【题型】选择题　【知识点】平面几何　【难度】medium
如图，已知在平行四边形$ABCD$中，$E$是边$AD$上一点，$AE = 2ED$，射线$BE$交边$CD$的延长线于点$F$，设$\overrightarrow{AB} = \vec{m}$，$\overrightarrow{BC} = \vec{n}$，那么向量$\overrightarrow{BF}$用向量$\vec{m}$和$\vec{n}$的线性组合表示为（ ）

A. $2\vec{m} + \vec{n}$ \quad B. $-2\vec{m} + \vec{n}$ \quad C. $\dfrac{3}{2}\vec{m} + \vec{n}$ \quad D. $-\dfrac{3}{2}\vec{m} + \vec{n}$
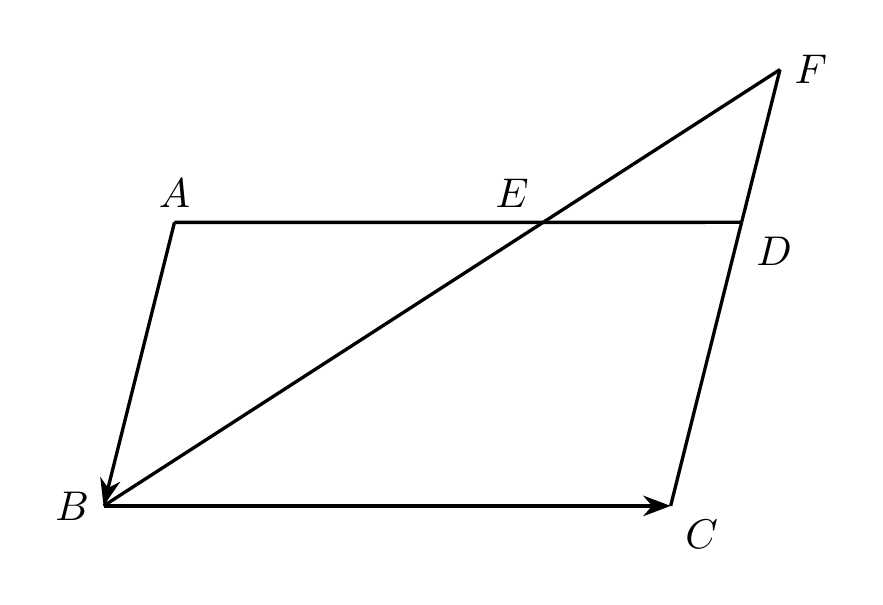
【解答】
【答案】D

【知识点】向量的线性运算、实数与向量相乘、相似三角形的判定与性质综合、利用平行四边形的性质求解

【分析】本题考查了平行四边形的性质，相似三角形的判定与性质，向量的和差运算等知识点；由平行四边形的性质、相似三角形判定与性质得$DF = \dfrac{1}{2}AB$，则$\overrightarrow{DF} = -\dfrac{1}{2}\overrightarrow{AB}$，从而$\overrightarrow{CF} = -\dfrac{3}{2}\overrightarrow{AB} = -\dfrac{3}{2}\vec{m}$，则$\overrightarrow{BF} = \overrightarrow{BC} + \overrightarrow{CF}$即可求解。

【详解】解：$\because$ 在平行四边形$ABCD$中，$AB \parallel DC$，$CD = AB$，
$\therefore \triangle DFE \backsim \triangle ABE$，$\overrightarrow{CD} = -\overrightarrow{AB}$，
$\therefore \dfrac{DF}{AB} = \dfrac{DE}{AE}$，

$\because AE = 2ED$，
$\therefore \dfrac{DE}{AE} = \dfrac{1}{2}$，
$\therefore \dfrac{DF}{AB} = \dfrac{1}{2}$，
即$DF = \dfrac{1}{2}AB$，

$\therefore \overrightarrow{DF} = -\dfrac{1}{2}\overrightarrow{AB} = -\dfrac{1}{2}\vec{m}$，
$\therefore \overrightarrow{CF} = \overrightarrow{CD} + \overrightarrow{DF} = -\overrightarrow{AB} - \dfrac{1}{2}\overrightarrow{AB} = -\dfrac{3}{2}\overrightarrow{AB} = -\dfrac{3}{2}\vec{m}$，
$\therefore \overrightarrow{BF} = \overrightarrow{BC} + \overrightarrow{CF} = \vec{n} - \dfrac{3}{2}\vec{m}$；

故选：D。